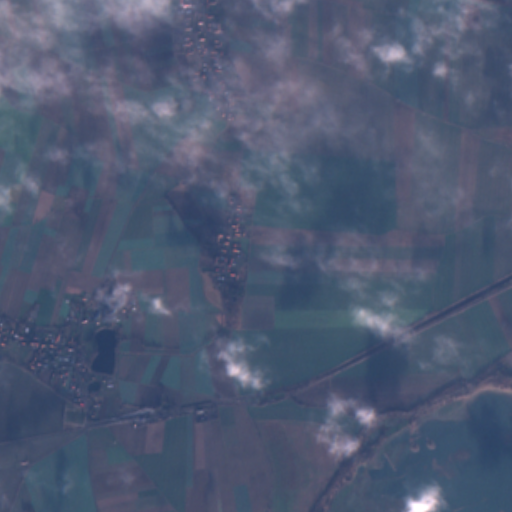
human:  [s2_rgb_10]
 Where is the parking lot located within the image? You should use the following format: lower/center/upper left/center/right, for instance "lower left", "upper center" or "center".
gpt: The parking lot is located in the upper center of the image.
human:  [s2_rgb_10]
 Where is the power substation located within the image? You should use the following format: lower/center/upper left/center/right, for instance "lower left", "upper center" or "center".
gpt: The power substation is located in the center left of the image.
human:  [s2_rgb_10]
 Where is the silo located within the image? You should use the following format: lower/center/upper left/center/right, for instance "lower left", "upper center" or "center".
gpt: The silo is located in the upper center of the image.
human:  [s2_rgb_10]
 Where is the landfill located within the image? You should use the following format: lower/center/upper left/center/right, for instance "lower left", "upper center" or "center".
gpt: There is no landfill in the image.